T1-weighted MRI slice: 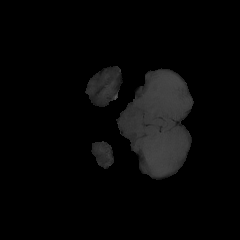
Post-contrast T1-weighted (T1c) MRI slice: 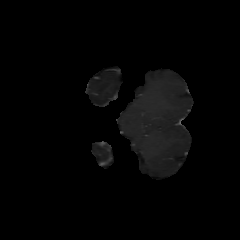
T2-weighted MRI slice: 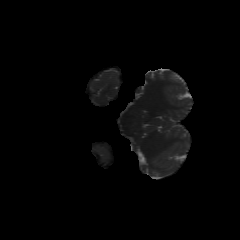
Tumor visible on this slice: no